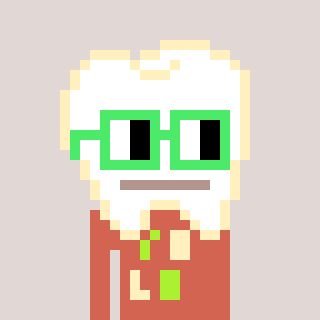
a pixel art character with square light green glasses, a tooth-shaped head and a peachy-colored body on a warm background